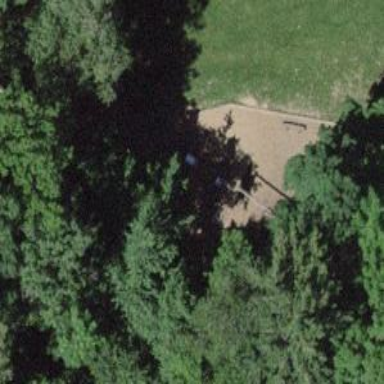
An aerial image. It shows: Playground featuring slide.